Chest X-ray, AP view. Patient: 64 years old, sex M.
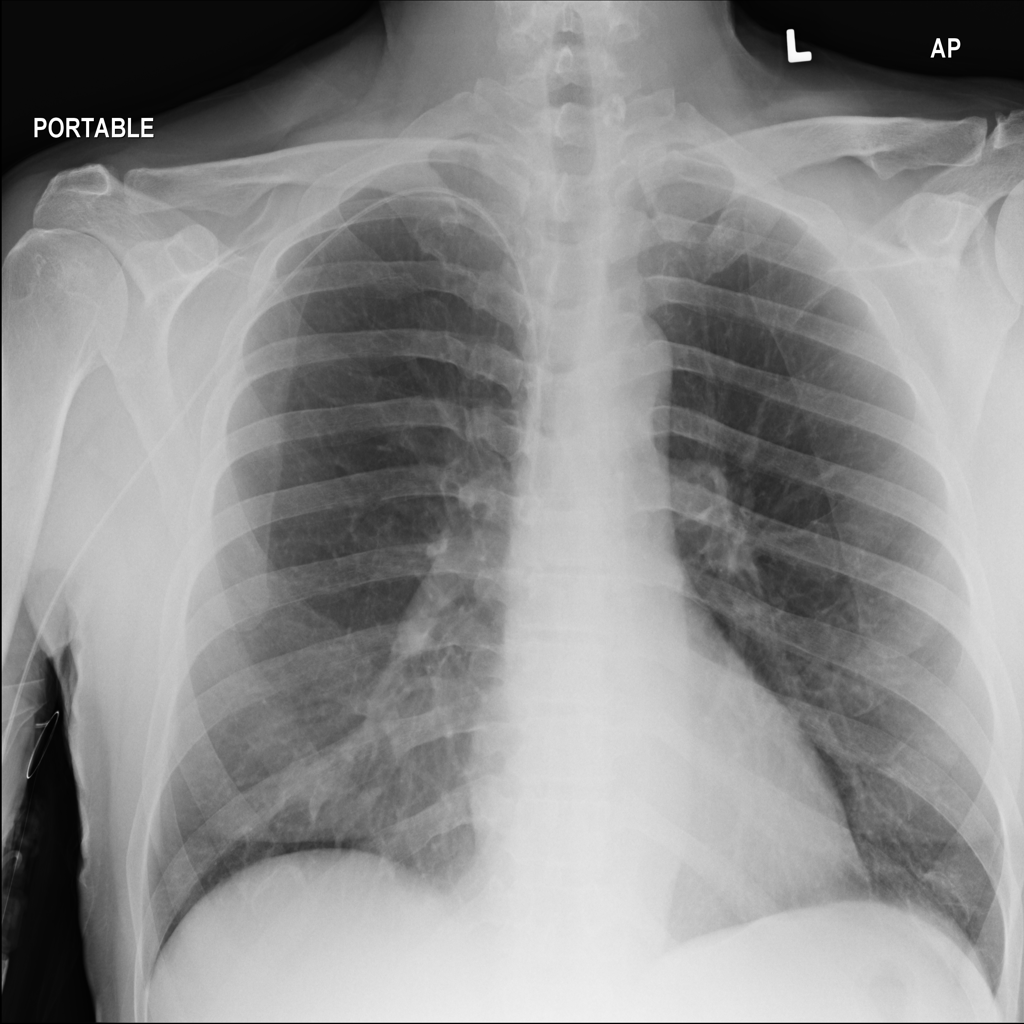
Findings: No Finding